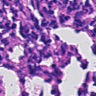
Metastatic tissue present: no